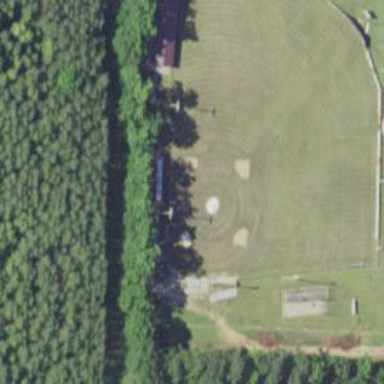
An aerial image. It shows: Baseball pitch for leisure land activities.